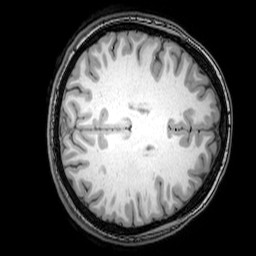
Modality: T1w
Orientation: axial
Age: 26
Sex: female
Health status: healthy
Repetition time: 0.081 s
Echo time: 0.037 s